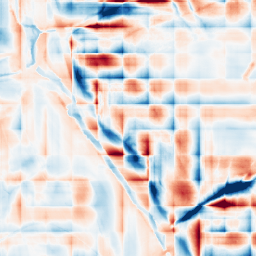
Category: wavelet
Decomposition family: wavelet_dwt
Decomposition parameters: wavelet: db2
level: 5
Upsampling method: sinc_hamming
Upsampling parameters: scale: 2
kernel_size: 8
Upsampling scale: 2